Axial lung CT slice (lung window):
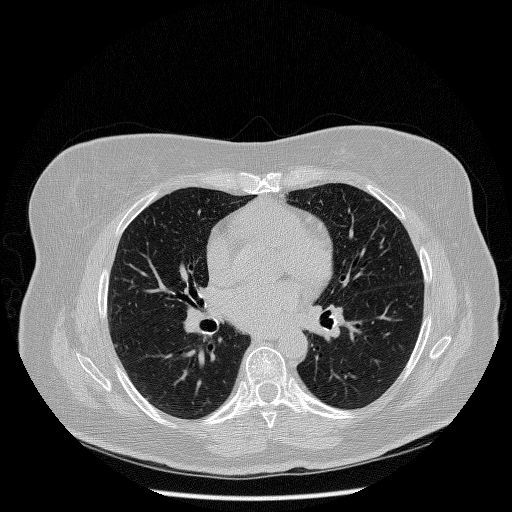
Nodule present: no